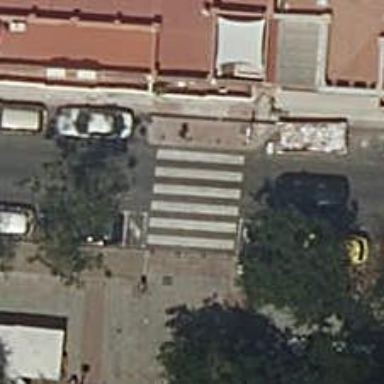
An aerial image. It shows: Zebra crossing on the road.